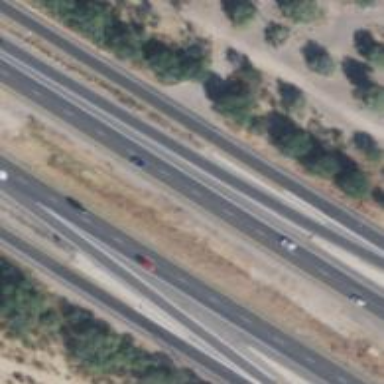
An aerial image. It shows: Motorway link.